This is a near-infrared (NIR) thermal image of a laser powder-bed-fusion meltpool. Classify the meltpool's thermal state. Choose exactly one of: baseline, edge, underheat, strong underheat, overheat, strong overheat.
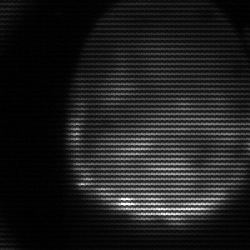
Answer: edge